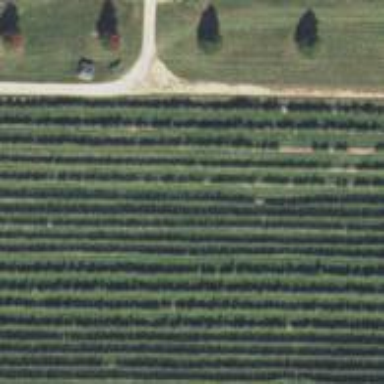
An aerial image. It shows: Orchard.